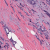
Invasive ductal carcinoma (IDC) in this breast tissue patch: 1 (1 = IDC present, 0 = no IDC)